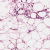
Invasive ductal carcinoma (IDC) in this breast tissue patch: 0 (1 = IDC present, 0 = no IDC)